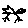
Label: bird